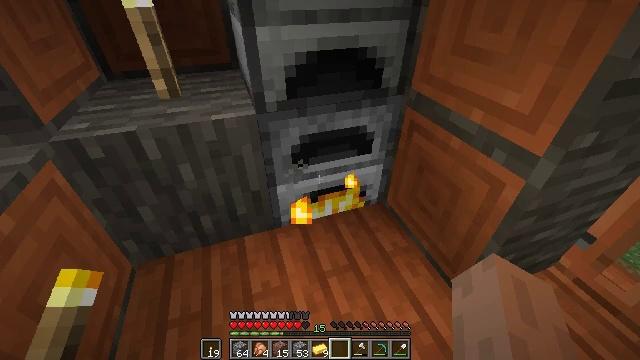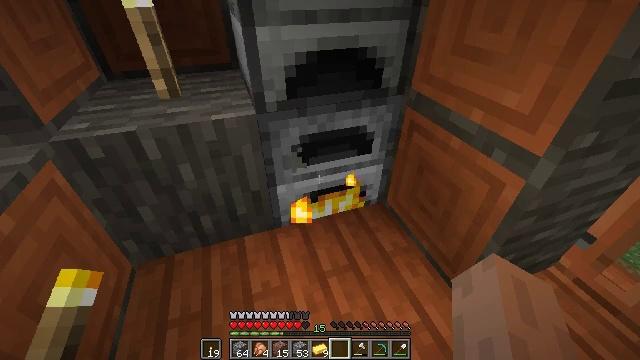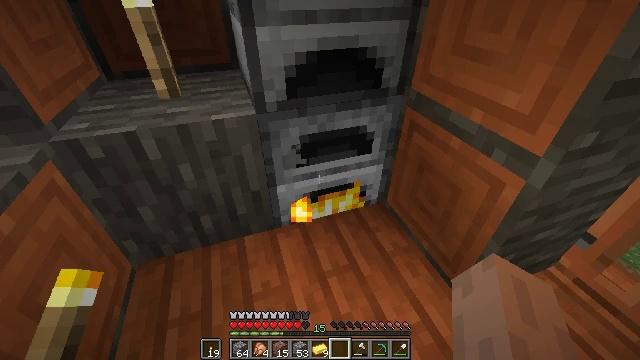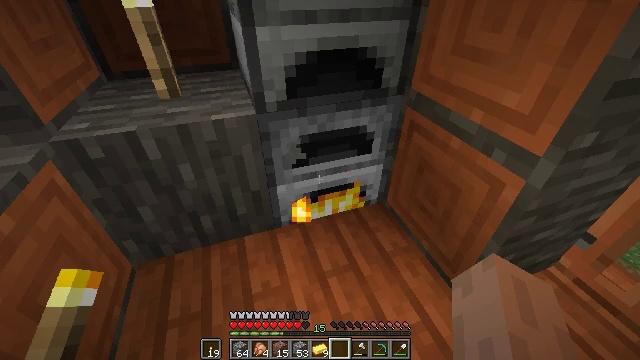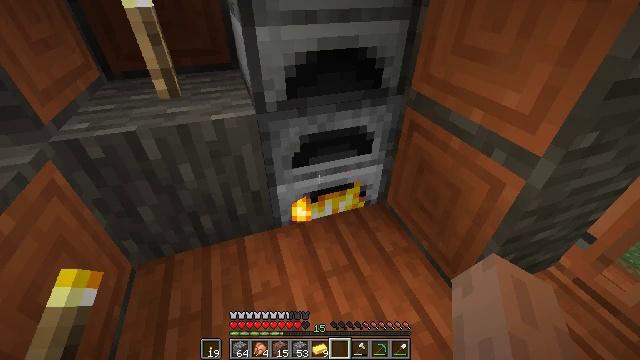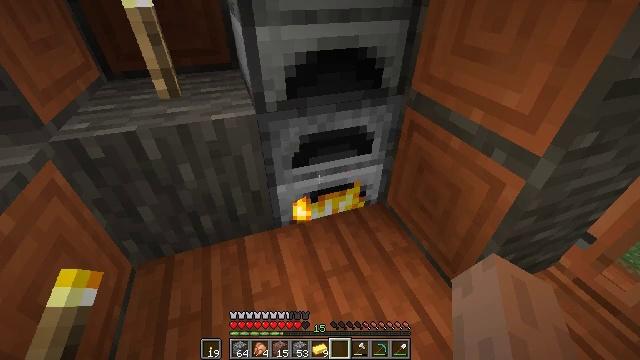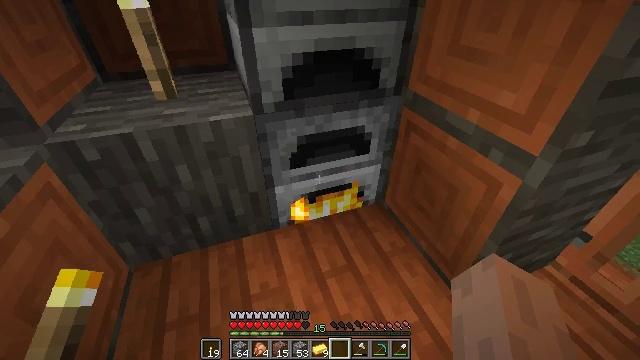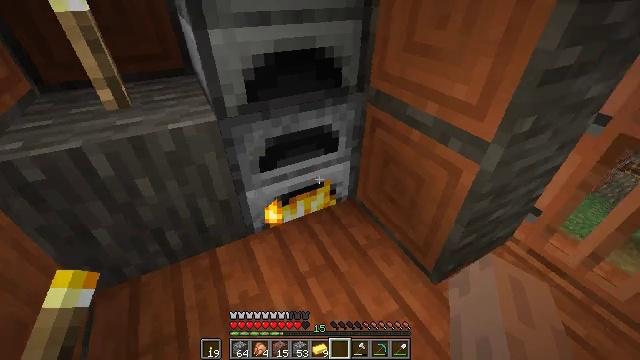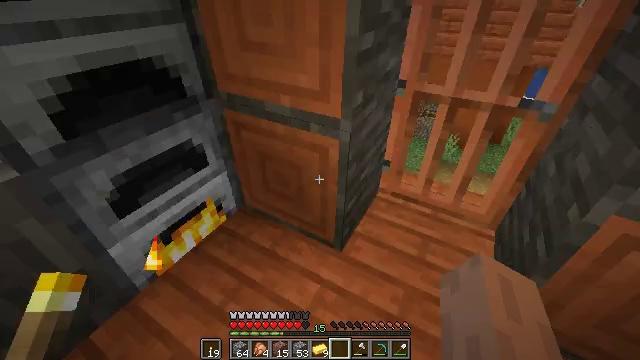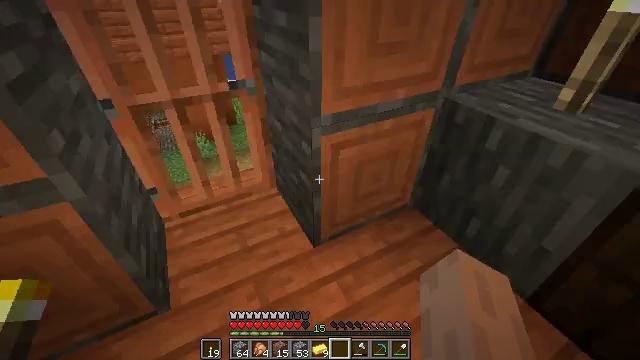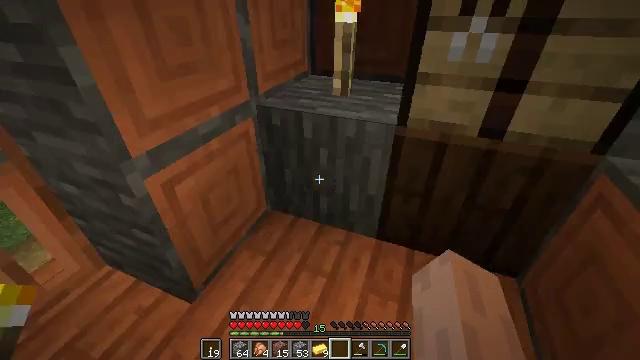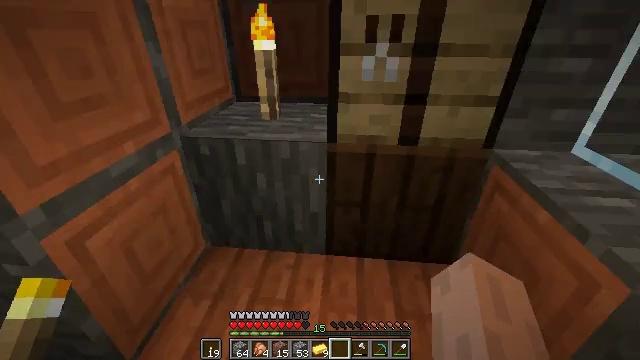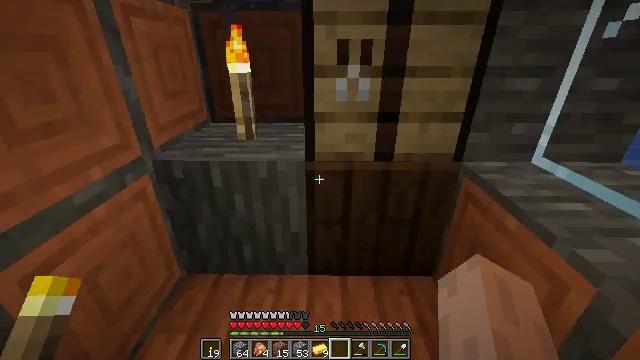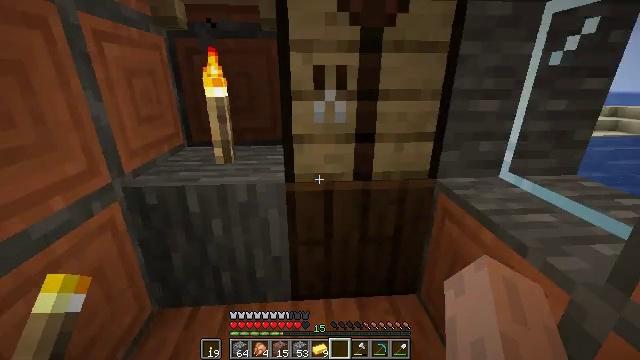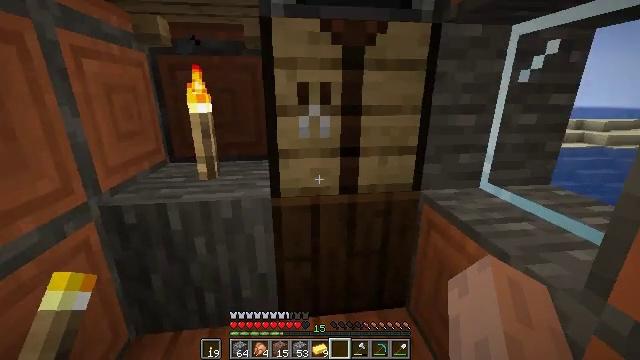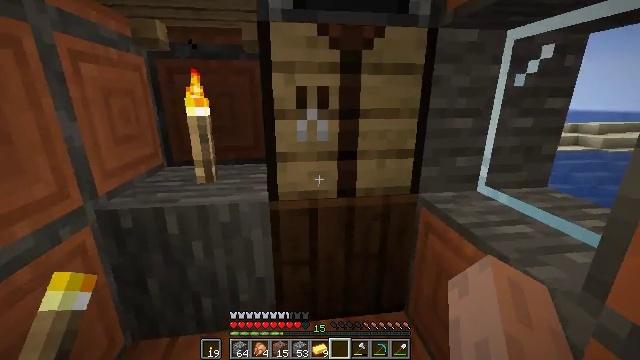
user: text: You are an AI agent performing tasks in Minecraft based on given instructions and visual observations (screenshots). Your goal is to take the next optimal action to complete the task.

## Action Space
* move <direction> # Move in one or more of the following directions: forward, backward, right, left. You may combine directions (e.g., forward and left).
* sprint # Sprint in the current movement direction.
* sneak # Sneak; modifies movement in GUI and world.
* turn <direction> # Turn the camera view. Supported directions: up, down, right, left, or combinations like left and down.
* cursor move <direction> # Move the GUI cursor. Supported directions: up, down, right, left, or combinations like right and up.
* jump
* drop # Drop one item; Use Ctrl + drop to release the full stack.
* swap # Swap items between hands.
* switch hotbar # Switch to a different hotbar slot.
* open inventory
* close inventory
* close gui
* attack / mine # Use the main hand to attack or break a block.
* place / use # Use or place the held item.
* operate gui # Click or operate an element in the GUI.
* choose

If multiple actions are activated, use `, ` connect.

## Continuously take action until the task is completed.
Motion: motion action
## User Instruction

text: Make a golden helmet with gold ingots.
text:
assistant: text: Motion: no_op
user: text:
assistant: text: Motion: no_op
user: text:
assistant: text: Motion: no_op
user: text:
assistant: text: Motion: no_op
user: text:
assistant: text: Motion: no_op
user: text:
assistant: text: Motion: no_op
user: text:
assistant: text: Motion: turn right
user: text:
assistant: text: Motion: turn right
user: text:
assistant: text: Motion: turn right
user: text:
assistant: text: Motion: turn right and up
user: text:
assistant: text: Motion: turn right and up
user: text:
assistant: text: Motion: turn right and up
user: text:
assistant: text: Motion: turn right and up
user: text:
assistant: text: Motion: turn right and up
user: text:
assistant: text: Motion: no_op
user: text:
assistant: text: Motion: turn right and up
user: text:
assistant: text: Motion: turn right and up
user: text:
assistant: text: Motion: turn left and up
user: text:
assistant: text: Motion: no_op
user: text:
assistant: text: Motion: no_op
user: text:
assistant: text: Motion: no_op
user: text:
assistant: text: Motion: use / place
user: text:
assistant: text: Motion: use / place
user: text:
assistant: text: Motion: use / place
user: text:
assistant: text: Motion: turn left and up
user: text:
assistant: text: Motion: turn left and up
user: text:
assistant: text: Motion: cursor move left and up, open gui
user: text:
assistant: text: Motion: no_op
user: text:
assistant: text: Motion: no_op
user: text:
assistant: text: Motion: no_op